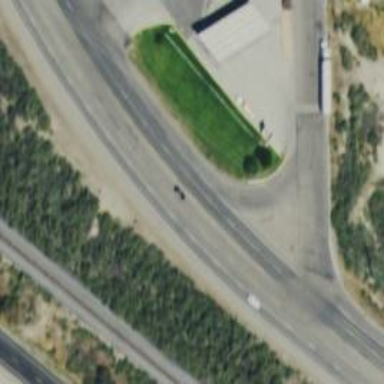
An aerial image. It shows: Asphalt trunk link road.